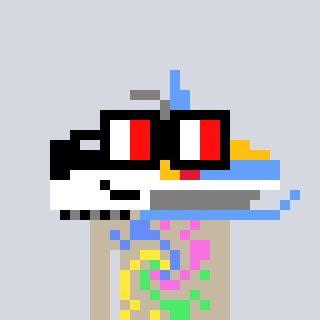
a pixel art character with square glasses with black frames and red eyes, a snowmobile-shaped head and a bege-colored body on a cool background